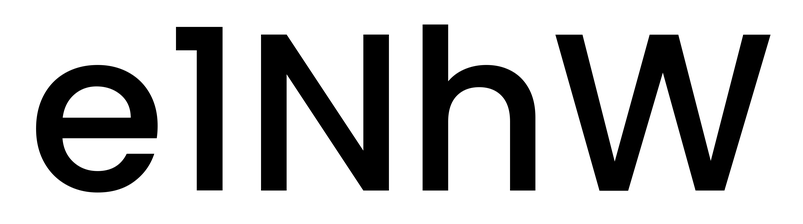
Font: Poppins-Medium